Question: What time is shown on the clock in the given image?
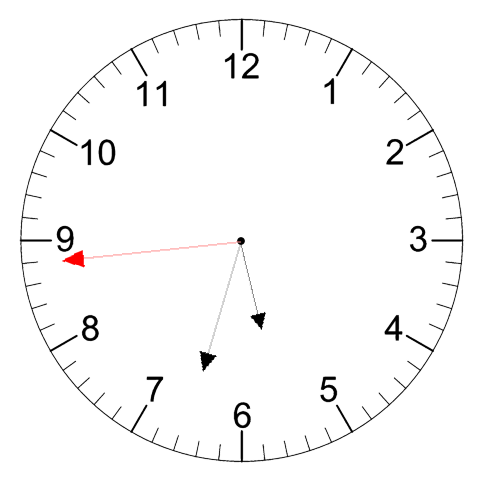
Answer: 05:32:44